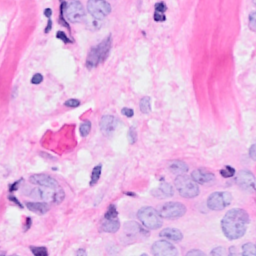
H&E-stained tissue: Breast